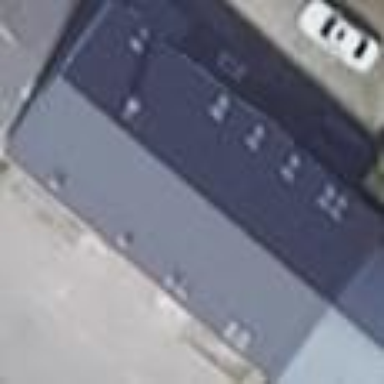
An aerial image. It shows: Service building.